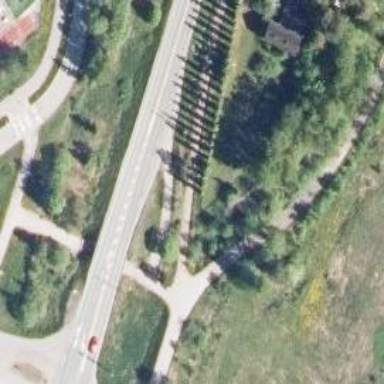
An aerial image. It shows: Asphalt footway track.